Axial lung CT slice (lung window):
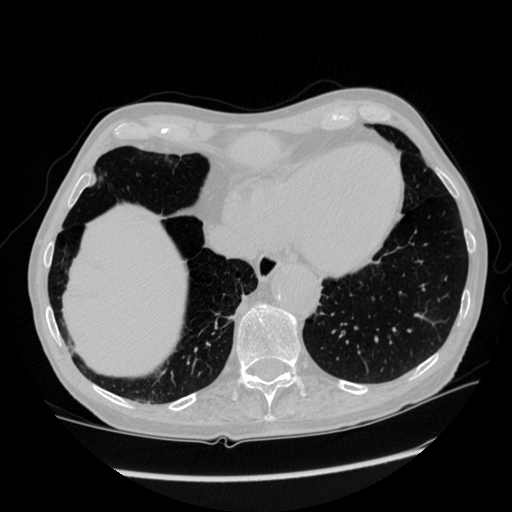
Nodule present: no